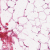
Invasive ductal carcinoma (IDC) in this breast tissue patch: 0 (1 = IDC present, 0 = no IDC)